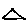
Label: triangle